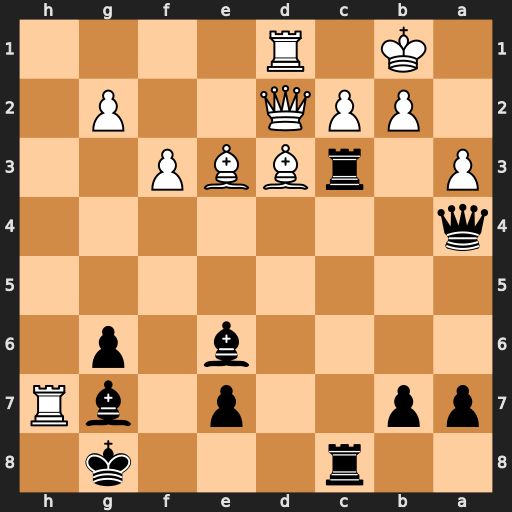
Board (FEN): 2r3k1/pp2p1bR/4b1p1/8/q7/P1rBBP2/1PPQ2P1/1K1R4
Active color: b
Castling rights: -
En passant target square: -
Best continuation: Kxh7 Rh1+ Kg8